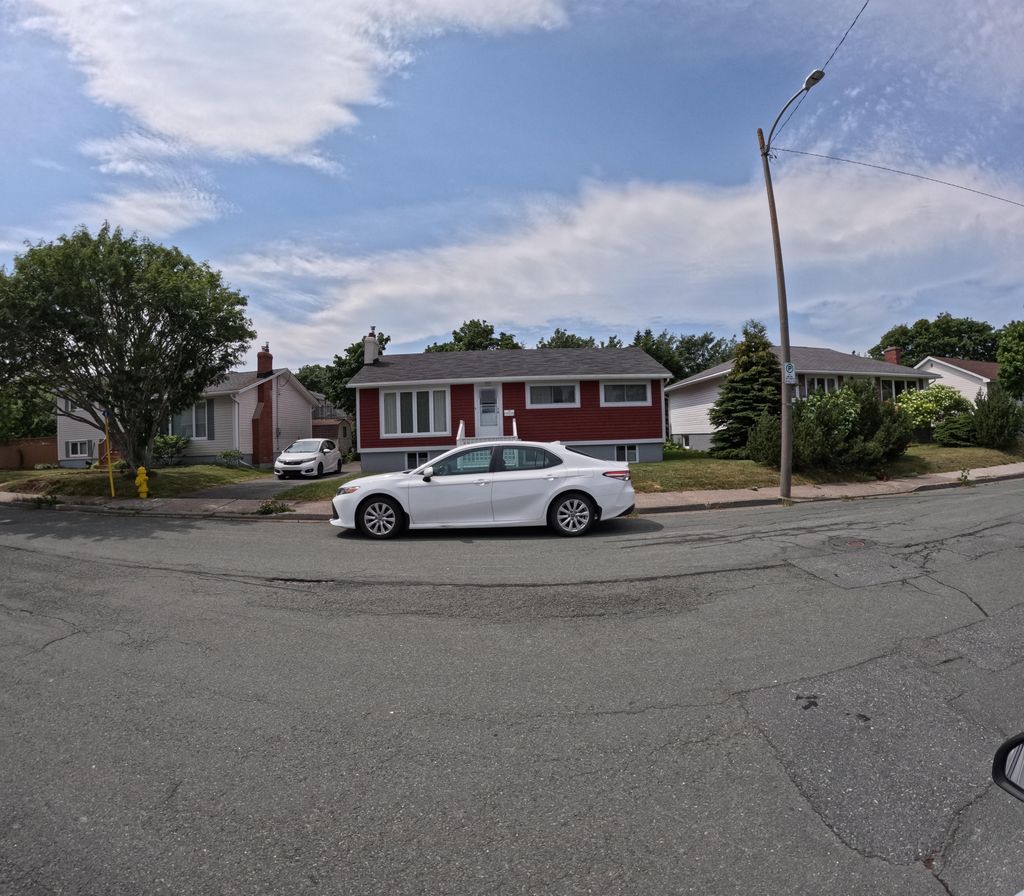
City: st_johns